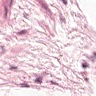
Metastatic tissue present: no